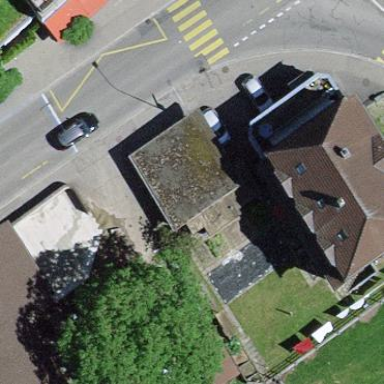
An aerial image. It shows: Garage building.